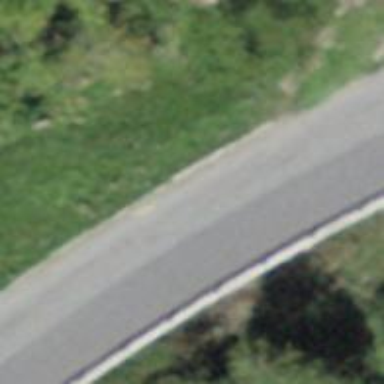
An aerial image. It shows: Paved tertiary road.